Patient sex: M
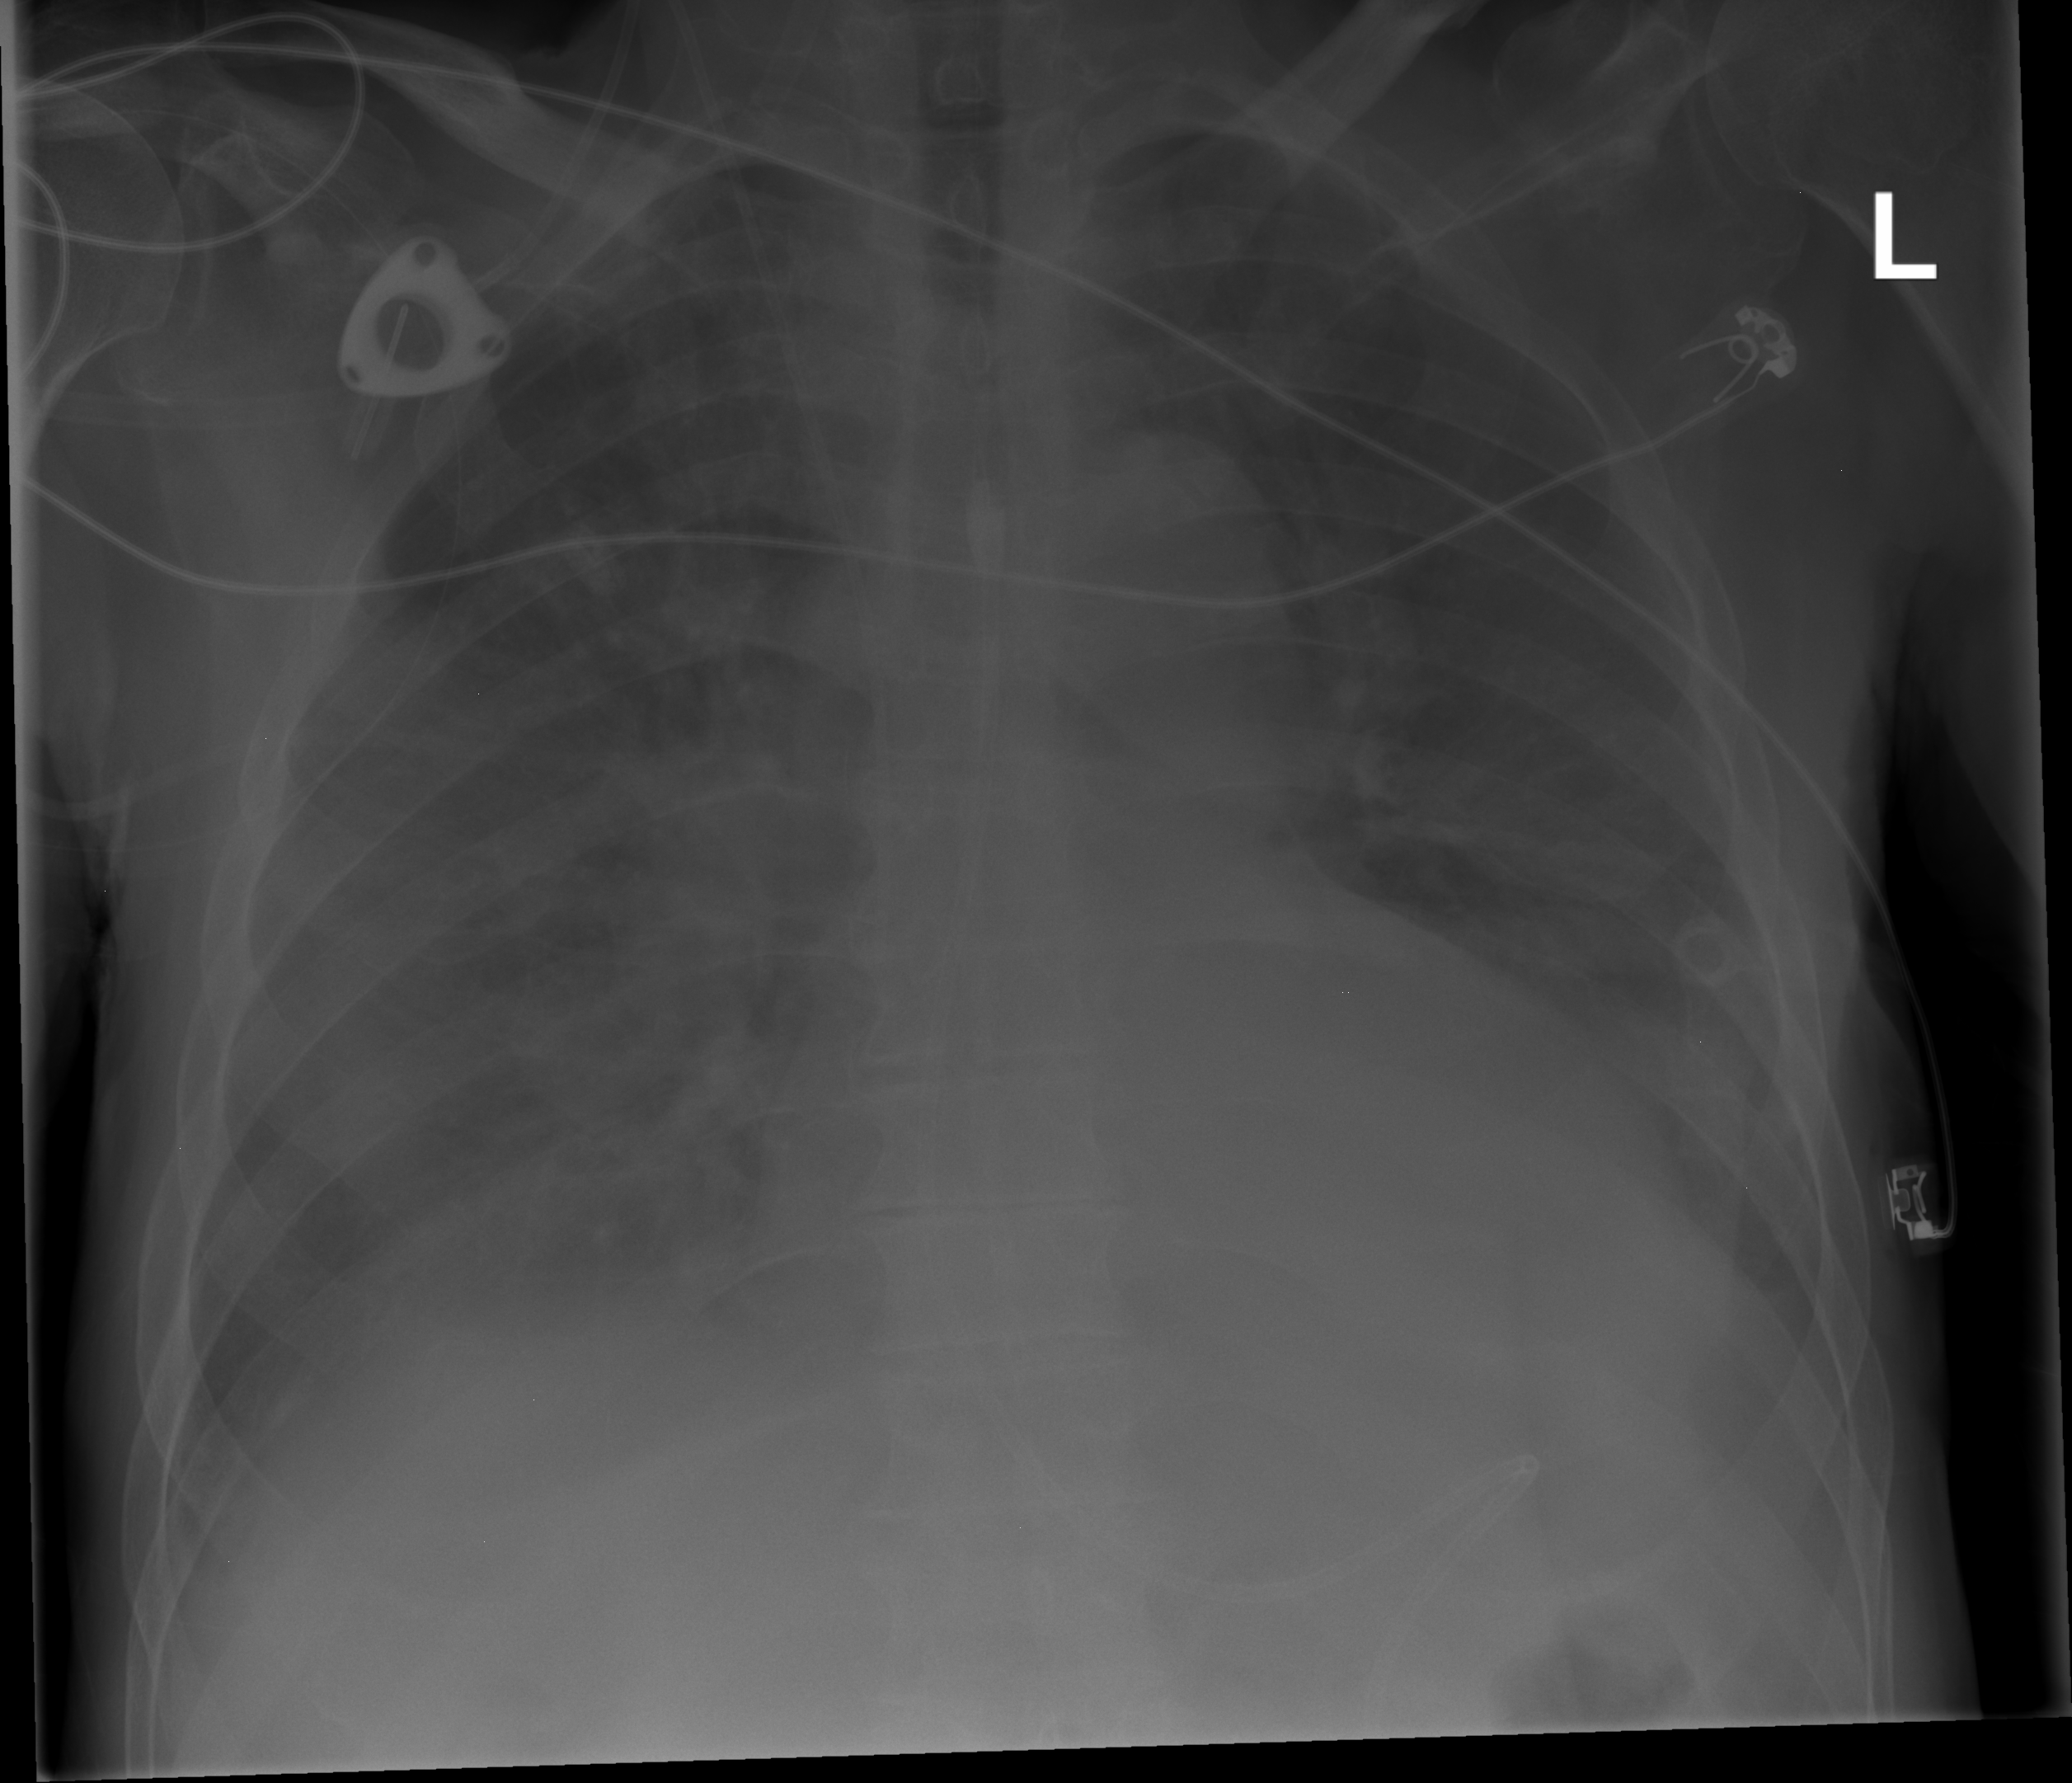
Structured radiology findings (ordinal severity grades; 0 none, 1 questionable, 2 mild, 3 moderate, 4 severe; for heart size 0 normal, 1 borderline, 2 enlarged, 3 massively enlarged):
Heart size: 2
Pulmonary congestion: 2
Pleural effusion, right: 3
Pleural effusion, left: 2
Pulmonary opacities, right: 0
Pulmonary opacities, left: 0
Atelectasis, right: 2
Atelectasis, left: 0